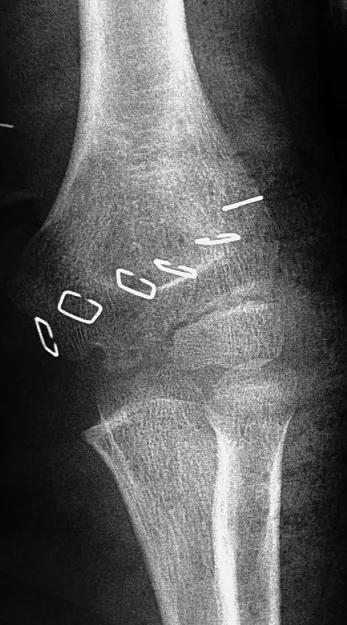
Elbow radiograph after reduction (face).
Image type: radiology (x_ray)